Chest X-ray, PA view. Patient: 34 years old, sex F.
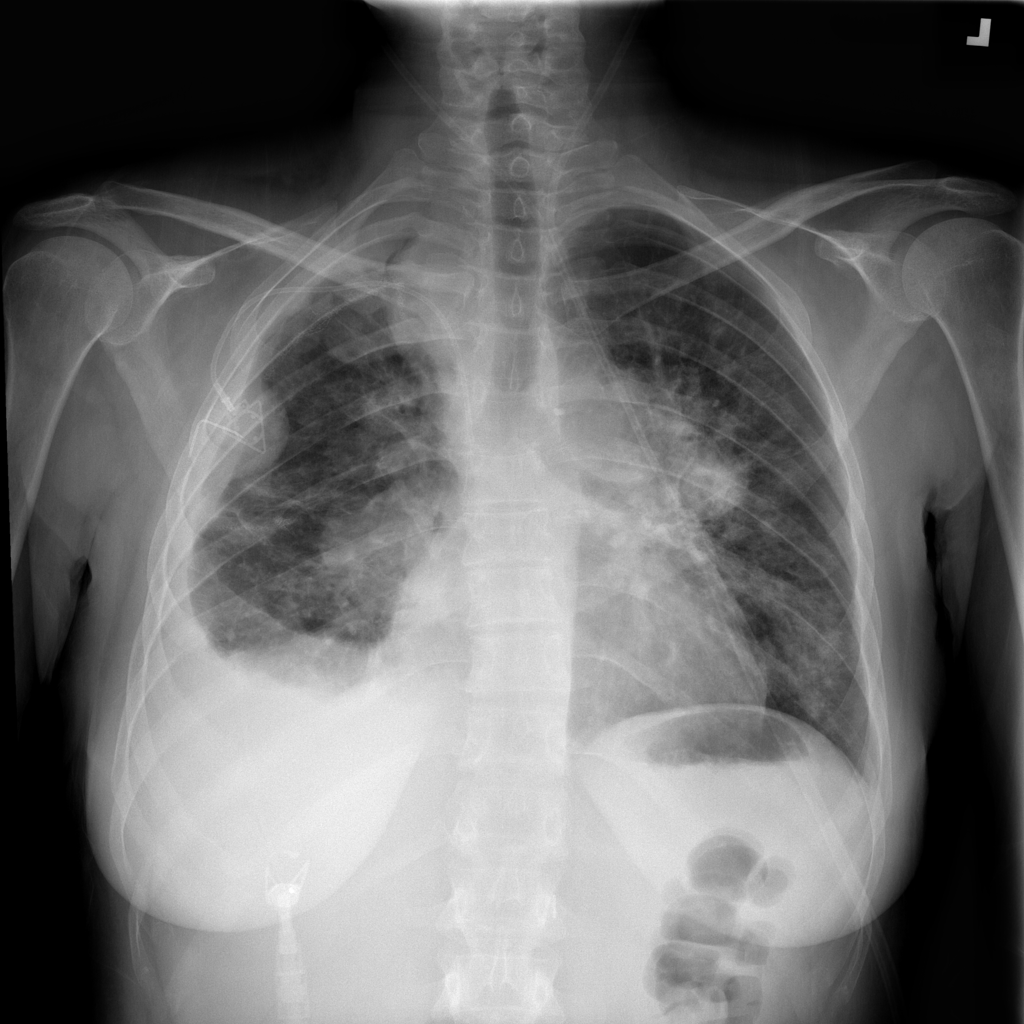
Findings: Infiltration, Mass